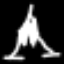
Label: The Eiffel Tower